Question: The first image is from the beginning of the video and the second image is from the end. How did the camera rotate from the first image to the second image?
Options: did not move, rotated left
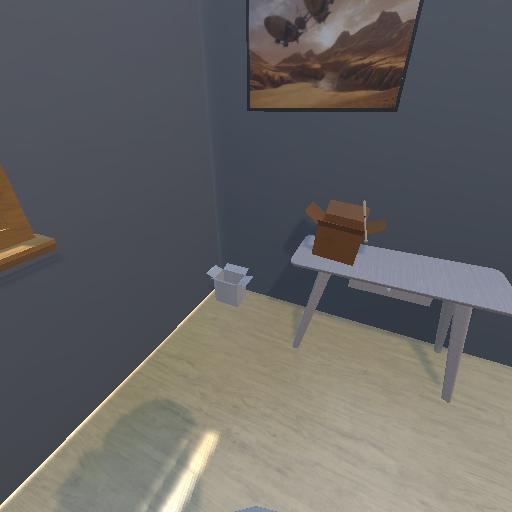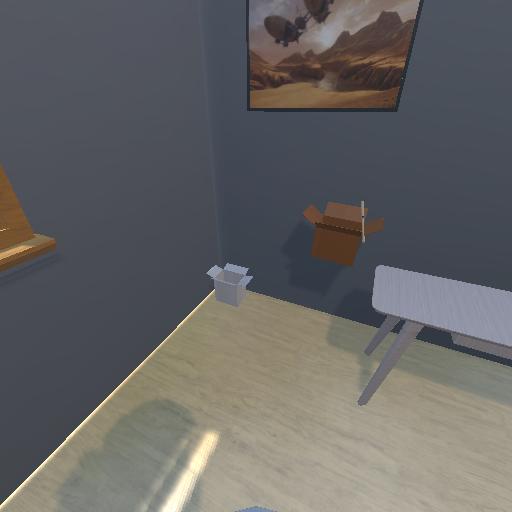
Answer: did not move